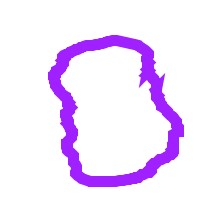
Shape: circle